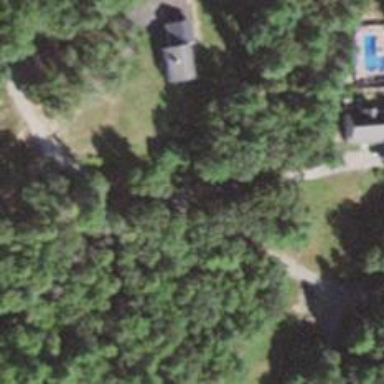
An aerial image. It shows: Residential driveway designated as service road.